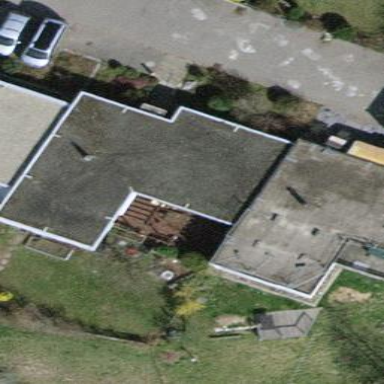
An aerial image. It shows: Terrace building.